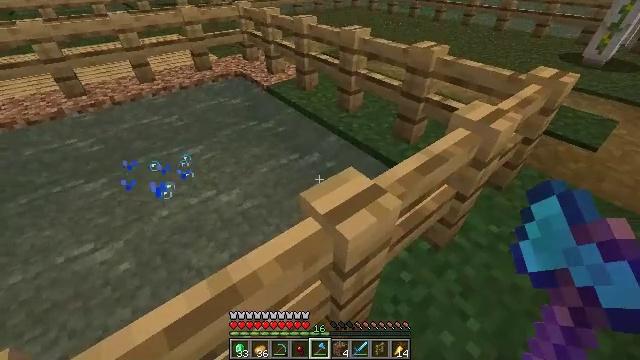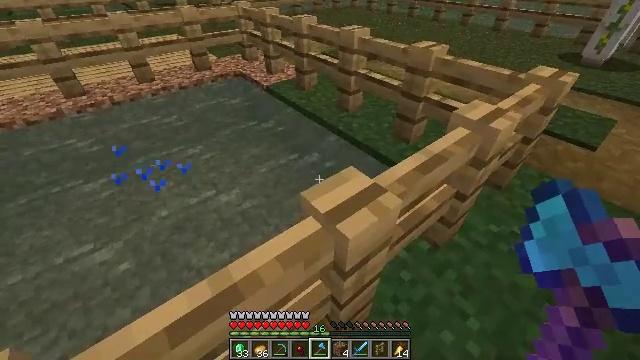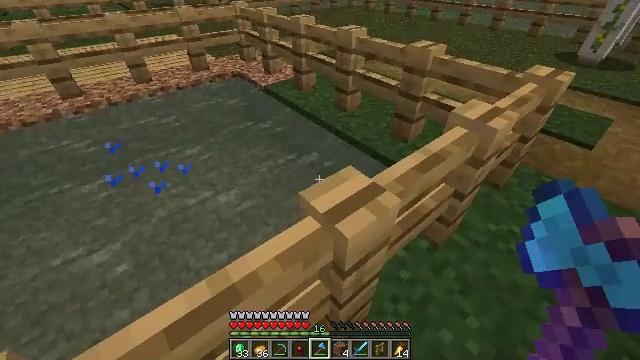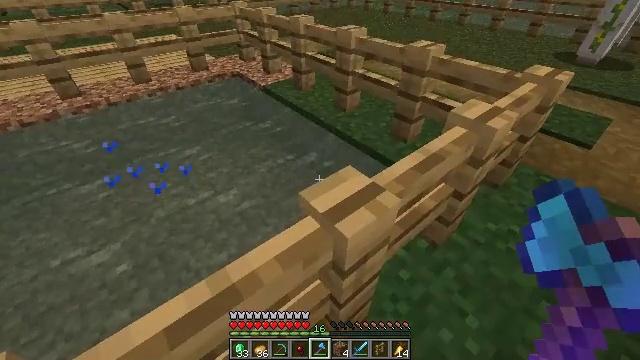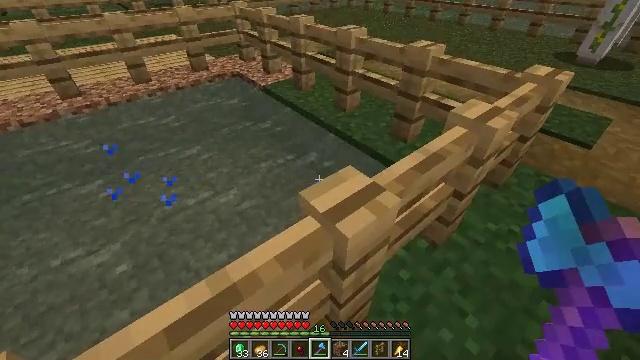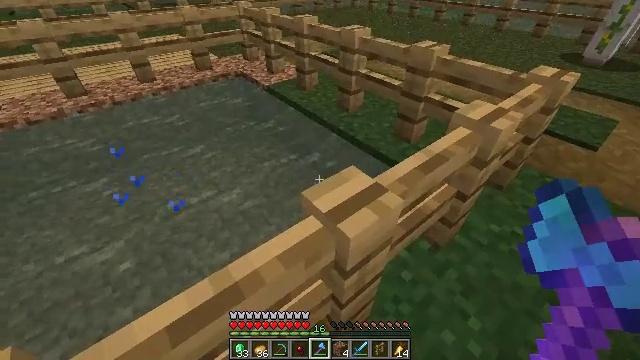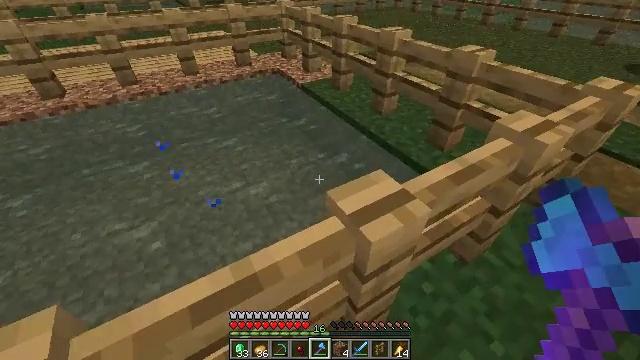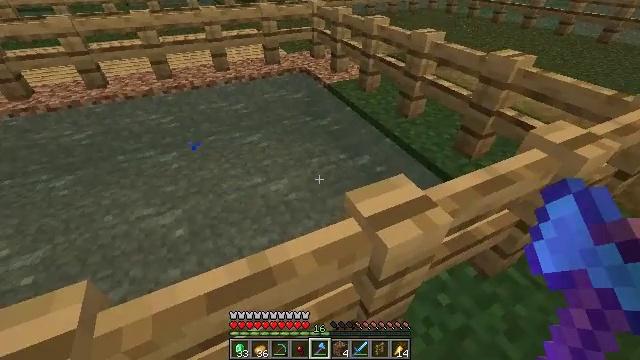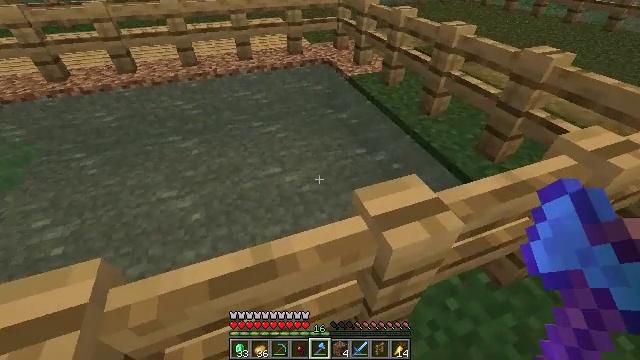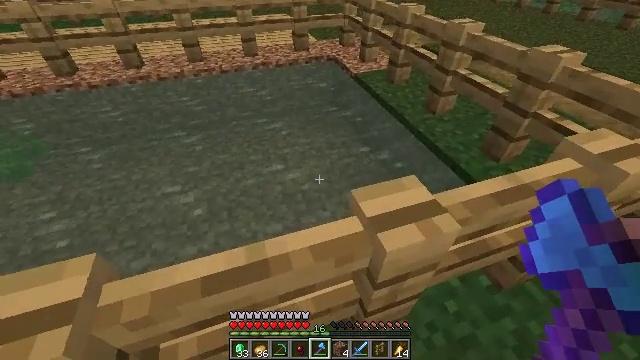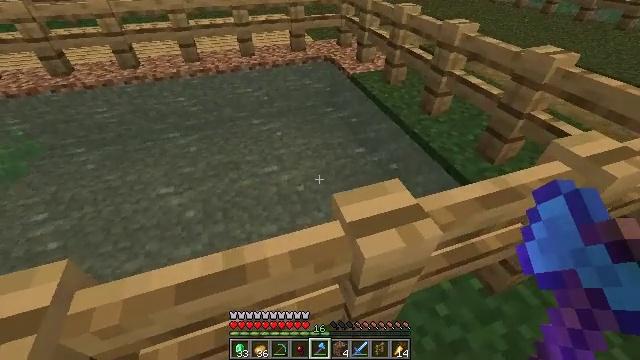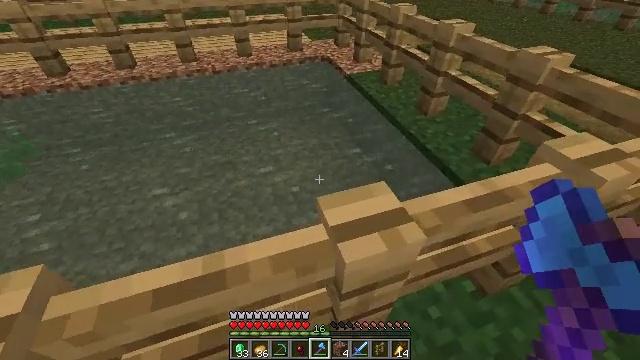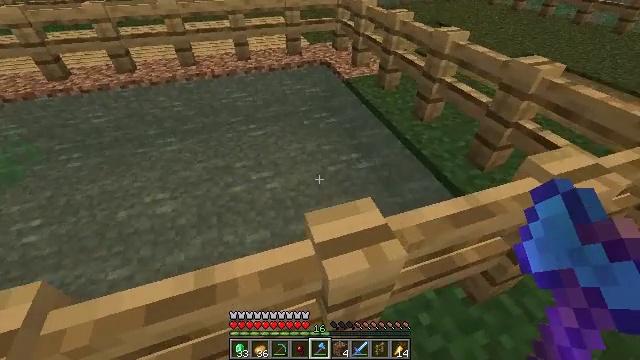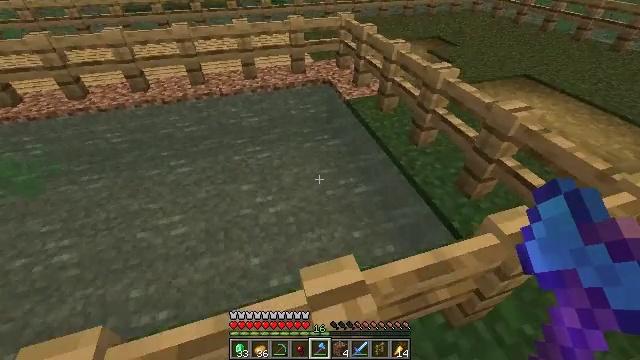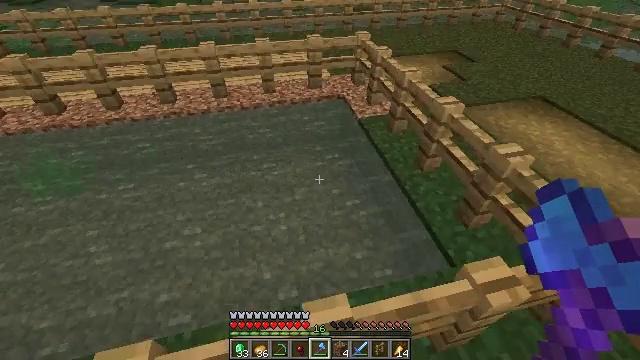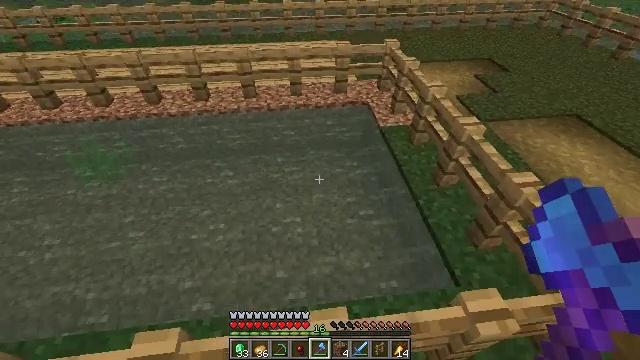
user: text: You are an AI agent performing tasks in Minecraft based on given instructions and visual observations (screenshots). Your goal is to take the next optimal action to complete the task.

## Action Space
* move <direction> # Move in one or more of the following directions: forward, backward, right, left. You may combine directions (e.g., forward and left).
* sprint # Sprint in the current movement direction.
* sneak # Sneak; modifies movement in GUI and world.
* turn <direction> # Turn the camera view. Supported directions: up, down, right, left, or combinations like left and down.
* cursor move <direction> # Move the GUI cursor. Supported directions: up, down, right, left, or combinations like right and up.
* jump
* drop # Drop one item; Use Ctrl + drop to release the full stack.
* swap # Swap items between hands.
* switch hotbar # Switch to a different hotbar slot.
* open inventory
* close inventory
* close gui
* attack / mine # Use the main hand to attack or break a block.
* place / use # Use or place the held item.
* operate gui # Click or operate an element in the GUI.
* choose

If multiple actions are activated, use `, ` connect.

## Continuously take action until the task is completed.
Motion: motion action
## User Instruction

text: Gather the oak fence pieces.
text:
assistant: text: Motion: no_op
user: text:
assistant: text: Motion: no_op
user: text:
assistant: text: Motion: no_op
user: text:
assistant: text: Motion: no_op
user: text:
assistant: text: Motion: no_op
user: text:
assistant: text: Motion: turn left
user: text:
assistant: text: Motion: turn left
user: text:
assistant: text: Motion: move forward, turn left and down
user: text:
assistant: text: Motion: move forward, turn left
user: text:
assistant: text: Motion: move forward
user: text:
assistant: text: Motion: move forward
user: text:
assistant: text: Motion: move forward, jump
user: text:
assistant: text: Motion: move forward, turn left, jump
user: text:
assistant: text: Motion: move forward, turn left, jump
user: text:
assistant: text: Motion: move forward, turn left and down, jump
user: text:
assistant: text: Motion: move forward, turn left and down, jump
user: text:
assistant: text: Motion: jump
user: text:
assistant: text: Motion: no_op
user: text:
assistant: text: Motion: no_op
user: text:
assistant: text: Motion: no_op
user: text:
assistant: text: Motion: no_op
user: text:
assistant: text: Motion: no_op
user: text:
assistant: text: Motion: turn left and down
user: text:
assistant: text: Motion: turn left and down
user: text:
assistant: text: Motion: turn left and down
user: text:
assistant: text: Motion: no_op
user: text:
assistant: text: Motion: attack / mine
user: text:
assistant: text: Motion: attack / mine
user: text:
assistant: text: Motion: attack / mine
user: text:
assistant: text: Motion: attack / mine